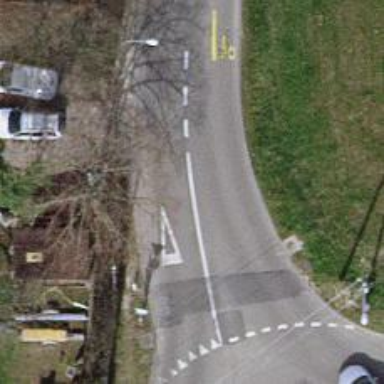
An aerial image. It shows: Bus stop equipped with public transport stop position.